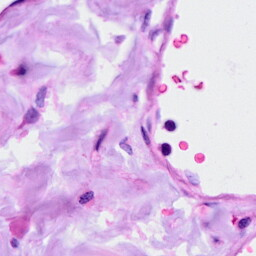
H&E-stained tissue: Ovarian